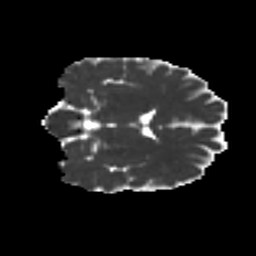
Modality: MD
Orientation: coronal
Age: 38
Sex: female
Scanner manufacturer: ge
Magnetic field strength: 3 T
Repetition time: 7.8 s
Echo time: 0.0614 s